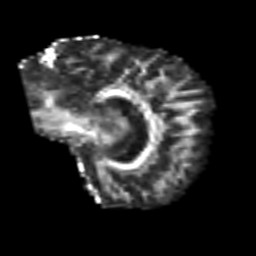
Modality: FA
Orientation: sagittal
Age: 31
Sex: female
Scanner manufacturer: siemens
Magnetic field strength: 3 T
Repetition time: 6.1 s
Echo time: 0.101 s